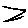
Label: zigzag